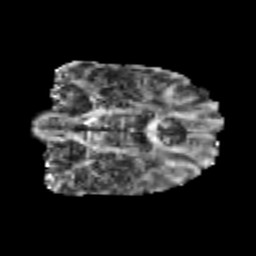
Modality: FA
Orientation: coronal
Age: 24
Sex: female
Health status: healthy
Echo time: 0.074 s